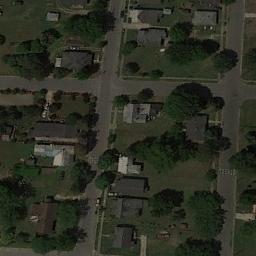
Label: medium_residential